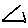
Label: triangle